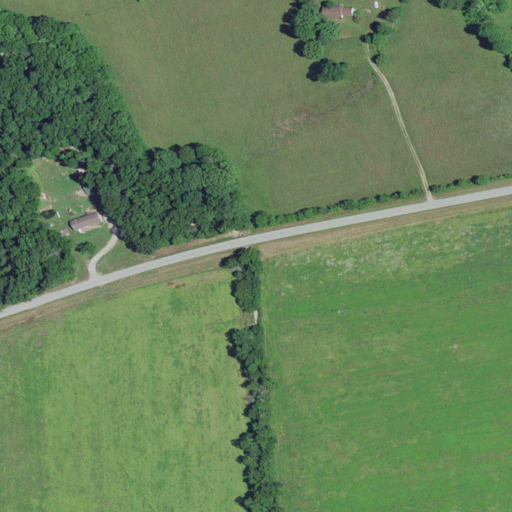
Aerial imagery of valley in Missouri named Lambert Hollow containing pasture, deciduous forest, cultivated crops, open development, low intensity development, and medium intensity development